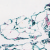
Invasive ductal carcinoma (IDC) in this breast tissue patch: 0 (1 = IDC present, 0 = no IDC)